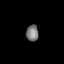
Tissue: lung
Cell type: Epithelial cells
Senescence score: 0.2271
Nuclear area (px): 197
Mean DAPI intensity: 120.137